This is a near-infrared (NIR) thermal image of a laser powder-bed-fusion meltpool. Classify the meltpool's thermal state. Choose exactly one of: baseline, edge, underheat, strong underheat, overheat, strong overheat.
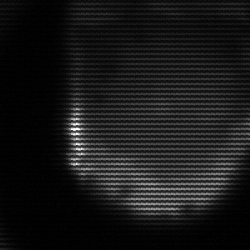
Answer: edge